Field crop: maize
Growth stage: 1
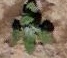
Species: chenopodium